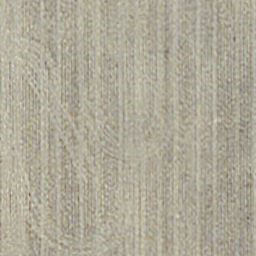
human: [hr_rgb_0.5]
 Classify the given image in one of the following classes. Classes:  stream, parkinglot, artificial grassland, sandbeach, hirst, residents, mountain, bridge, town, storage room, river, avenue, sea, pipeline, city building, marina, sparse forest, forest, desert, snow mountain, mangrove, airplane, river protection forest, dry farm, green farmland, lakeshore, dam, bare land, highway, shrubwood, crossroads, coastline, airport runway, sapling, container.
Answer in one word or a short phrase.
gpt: dry farm